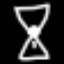
Label: hourglass